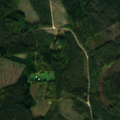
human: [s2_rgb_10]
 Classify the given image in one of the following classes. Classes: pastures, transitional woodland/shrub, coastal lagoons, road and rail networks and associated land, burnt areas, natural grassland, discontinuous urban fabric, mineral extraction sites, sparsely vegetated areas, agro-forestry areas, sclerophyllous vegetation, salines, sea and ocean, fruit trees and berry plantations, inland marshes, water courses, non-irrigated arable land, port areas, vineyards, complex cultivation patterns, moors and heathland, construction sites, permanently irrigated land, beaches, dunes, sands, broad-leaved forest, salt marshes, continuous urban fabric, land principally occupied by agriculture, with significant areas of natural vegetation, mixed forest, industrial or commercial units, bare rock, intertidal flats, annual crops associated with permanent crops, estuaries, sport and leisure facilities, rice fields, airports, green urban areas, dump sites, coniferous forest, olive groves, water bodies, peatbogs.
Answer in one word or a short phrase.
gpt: coniferous forest, mixed forest, transitional woodland/shrub